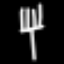
Label: fork